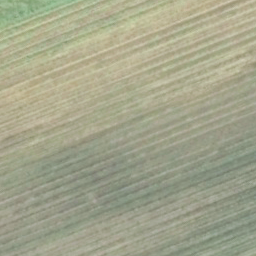
Label: agricultural